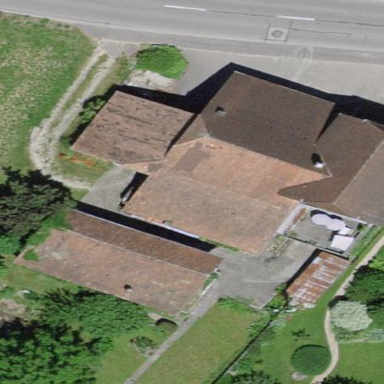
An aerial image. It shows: Farm building.